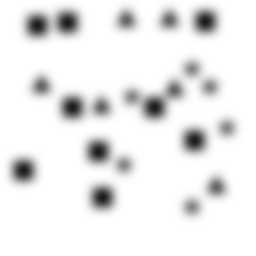
Squares: 9
Triangles: 6
Stars: 6
Total shapes: 21